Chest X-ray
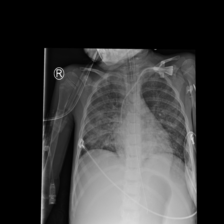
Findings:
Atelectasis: negative
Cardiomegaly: negative
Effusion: negative
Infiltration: negative
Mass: negative
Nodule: negative
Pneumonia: negative
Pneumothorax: negative
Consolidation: negative
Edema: negative
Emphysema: negative
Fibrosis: negative
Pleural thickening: negative
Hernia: negative